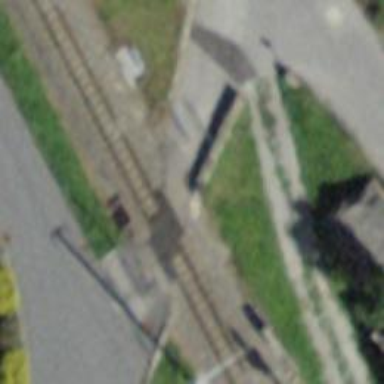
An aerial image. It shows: Uncontrolled railway crossing.